Field crop: tomato
Growth stage: 2
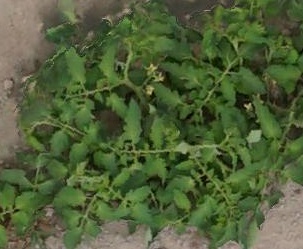
Species: tomato